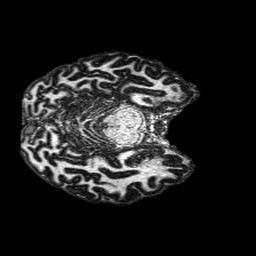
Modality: MP2RAGE
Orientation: axial